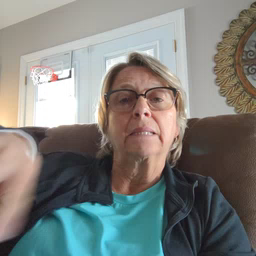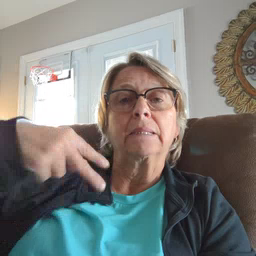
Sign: dance